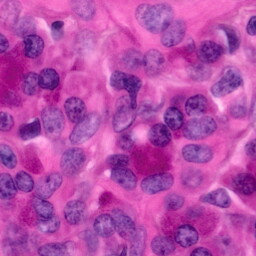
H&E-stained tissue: Pancreatic